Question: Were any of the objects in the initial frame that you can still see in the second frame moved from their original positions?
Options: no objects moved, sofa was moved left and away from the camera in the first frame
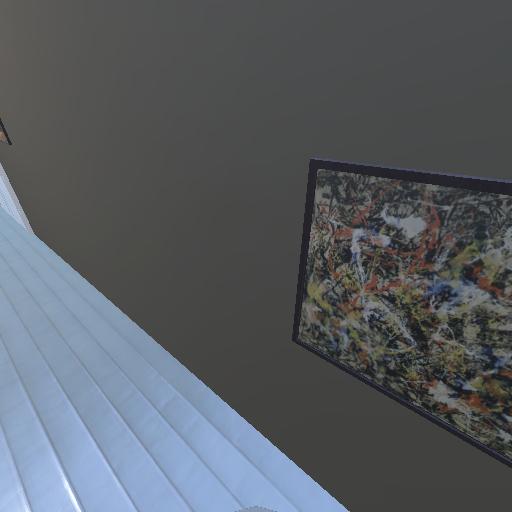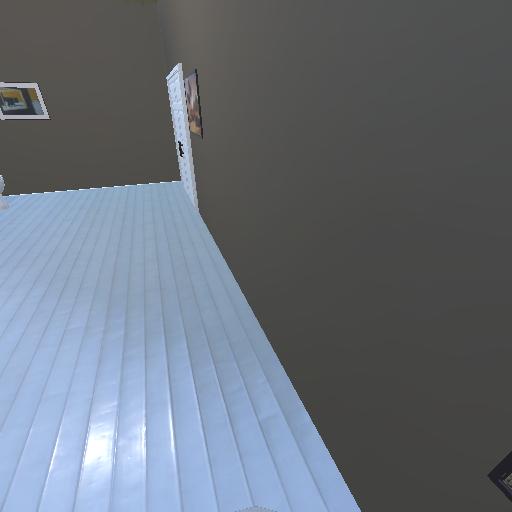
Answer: no objects moved